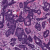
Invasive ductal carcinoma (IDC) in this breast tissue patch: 1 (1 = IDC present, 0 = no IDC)